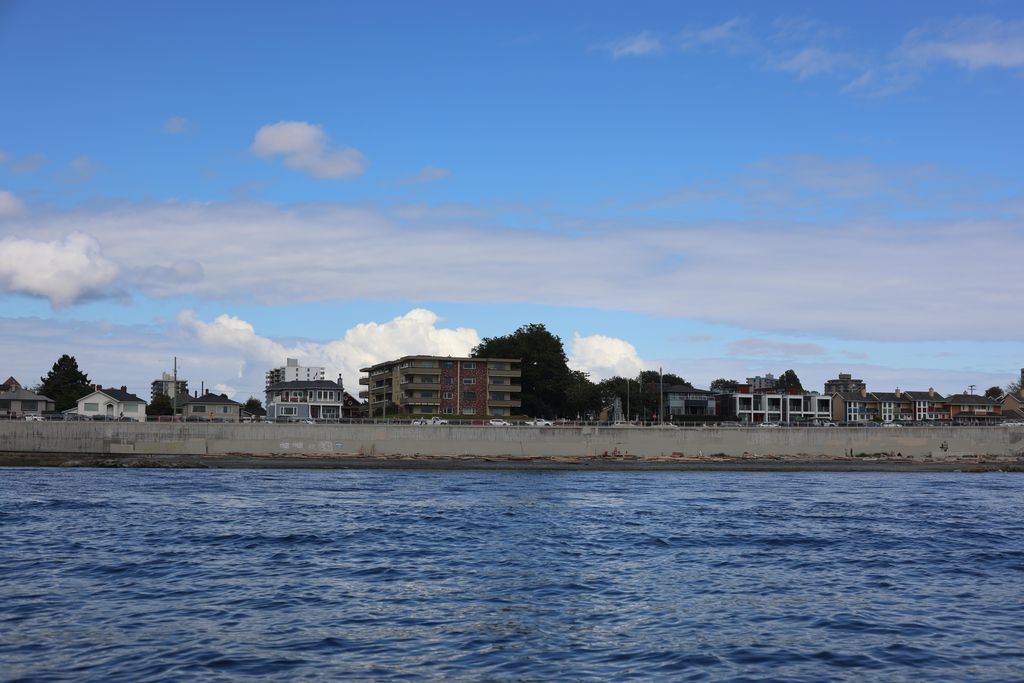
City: victoria